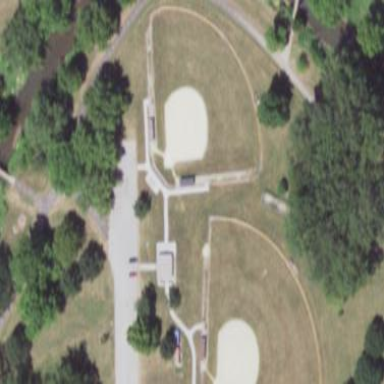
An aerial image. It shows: Baseball or softball pitch for leisure land sports.